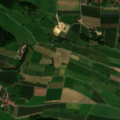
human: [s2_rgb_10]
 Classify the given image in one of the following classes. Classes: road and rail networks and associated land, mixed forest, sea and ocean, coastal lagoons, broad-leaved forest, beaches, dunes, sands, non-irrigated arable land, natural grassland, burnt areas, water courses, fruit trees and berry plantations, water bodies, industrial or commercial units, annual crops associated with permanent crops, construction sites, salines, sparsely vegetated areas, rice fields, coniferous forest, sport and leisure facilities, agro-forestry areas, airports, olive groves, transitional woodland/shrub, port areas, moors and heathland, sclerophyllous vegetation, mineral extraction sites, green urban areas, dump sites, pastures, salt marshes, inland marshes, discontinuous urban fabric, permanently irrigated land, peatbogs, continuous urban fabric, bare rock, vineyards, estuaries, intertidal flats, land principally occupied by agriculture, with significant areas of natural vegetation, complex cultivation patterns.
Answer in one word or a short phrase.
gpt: discontinuous urban fabric, non-irrigated arable land, broad-leaved forest, mixed forest